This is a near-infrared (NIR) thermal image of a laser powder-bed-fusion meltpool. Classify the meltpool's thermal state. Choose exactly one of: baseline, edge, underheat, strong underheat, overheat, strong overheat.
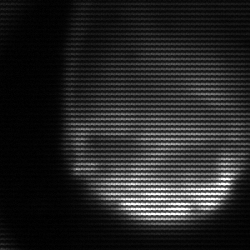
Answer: edge